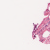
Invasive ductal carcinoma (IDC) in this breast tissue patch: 0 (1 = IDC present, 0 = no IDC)